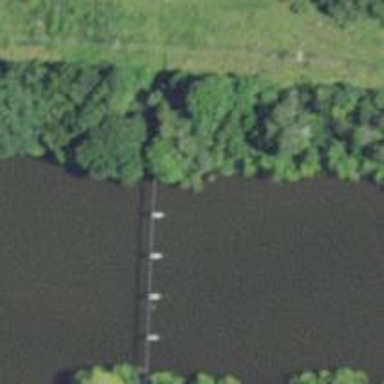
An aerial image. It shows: Bridge with supports.